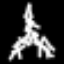
Label: The Eiffel Tower